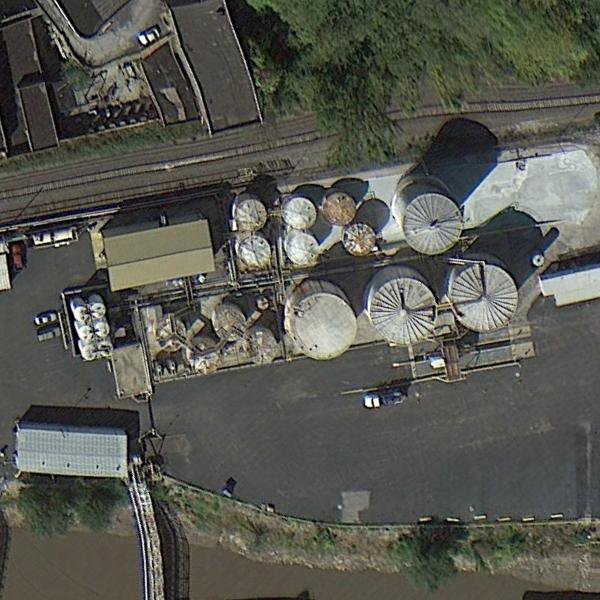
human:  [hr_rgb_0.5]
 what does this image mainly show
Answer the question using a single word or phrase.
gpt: storage tanks